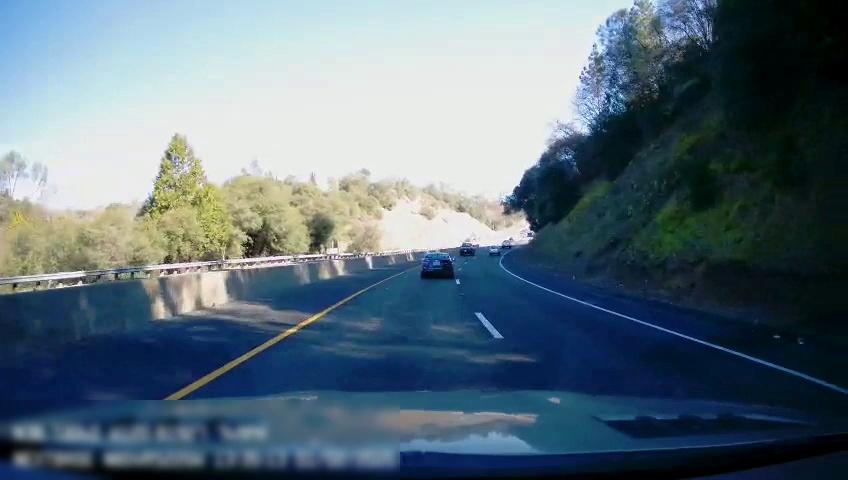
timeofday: Day
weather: Sunny
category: Drivable Space
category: Vehicles | Car
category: Vehicles | Truck
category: Vehicles | Car
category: Vehicles | Truck
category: Vehicles | SUV
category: Lanes | Current Lane
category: Lanes | Current Lane
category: Lanes | Alternate Lane